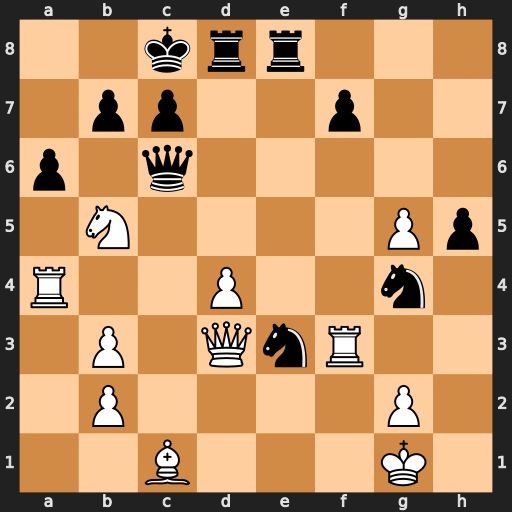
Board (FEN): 2krr3/1pp2p2/p1q5/1N4Pp/R2P2n1/1P1QnR2/1P4P1/2B3K1
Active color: w
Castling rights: -
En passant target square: -
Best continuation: Na7+